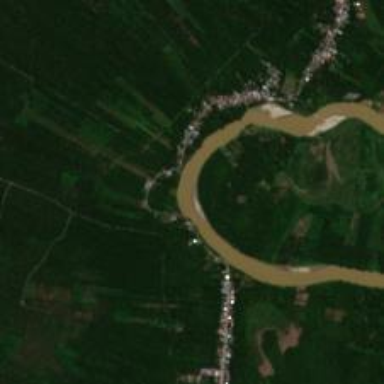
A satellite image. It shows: Beautiful view of river.